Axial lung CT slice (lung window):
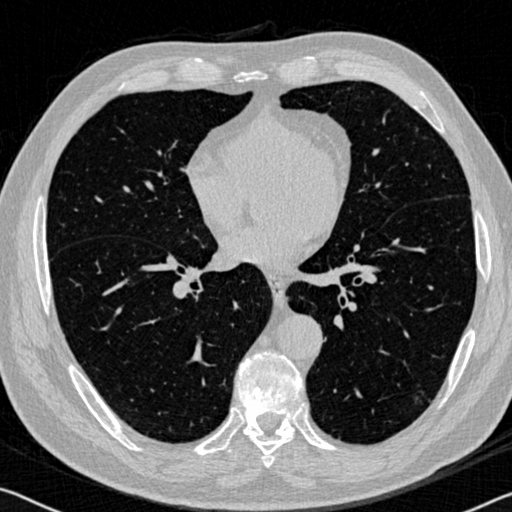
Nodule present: no